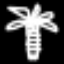
Label: palm tree